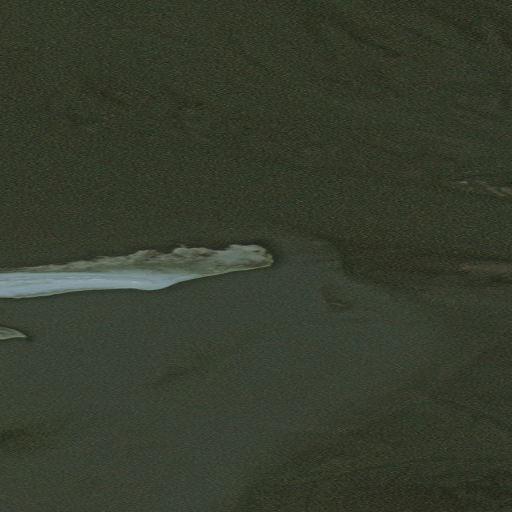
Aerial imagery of cape in Alaska named Anderson Point containing only unknown